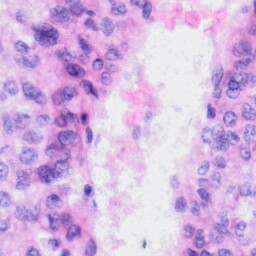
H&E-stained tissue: Liver